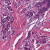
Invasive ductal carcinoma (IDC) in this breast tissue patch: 1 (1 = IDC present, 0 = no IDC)